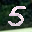
Label: 5